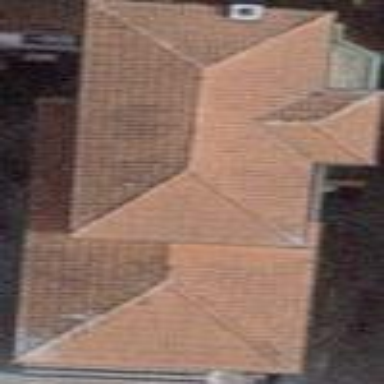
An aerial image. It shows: Hipped-roof building with orange exterior.